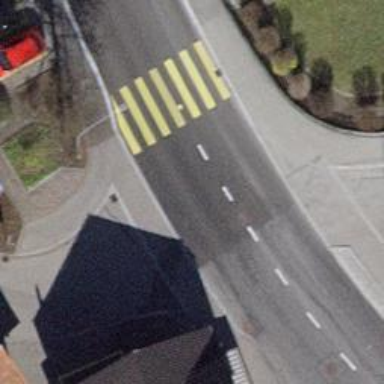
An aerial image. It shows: Unmarked road crossing.